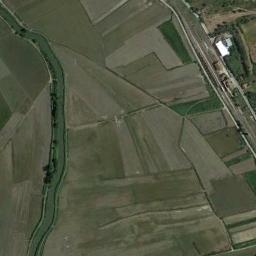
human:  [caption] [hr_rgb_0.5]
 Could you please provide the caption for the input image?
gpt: The dark green river goes through the khaki farmland .

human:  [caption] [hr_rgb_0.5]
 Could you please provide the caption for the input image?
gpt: A curved light green river with green and tan mixed fields on both sides of the bank, With buildings .

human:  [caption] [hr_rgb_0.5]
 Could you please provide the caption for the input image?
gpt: The river goes through bare and green farmland .

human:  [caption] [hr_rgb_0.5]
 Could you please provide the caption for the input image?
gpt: Many trees are around the river .

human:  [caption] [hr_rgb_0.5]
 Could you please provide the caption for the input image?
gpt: There are many brown and green farmlands near the river .